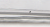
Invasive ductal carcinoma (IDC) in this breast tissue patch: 0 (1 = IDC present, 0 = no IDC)